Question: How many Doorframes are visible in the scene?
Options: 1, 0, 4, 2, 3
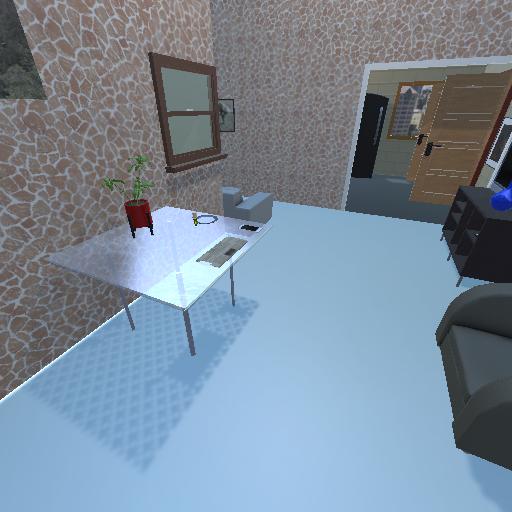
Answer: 1